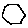
Label: hexagon